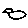
Label: bird